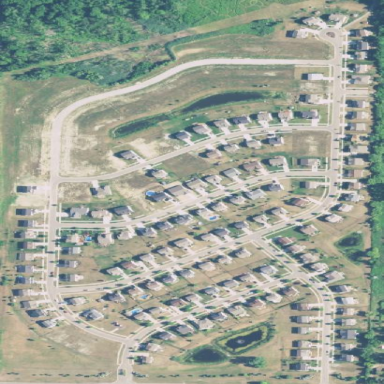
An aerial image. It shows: Residential area composed of single-family homes.